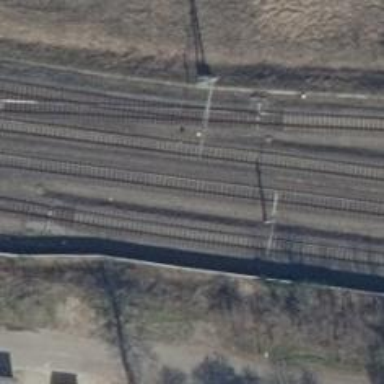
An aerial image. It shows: Railway signal.